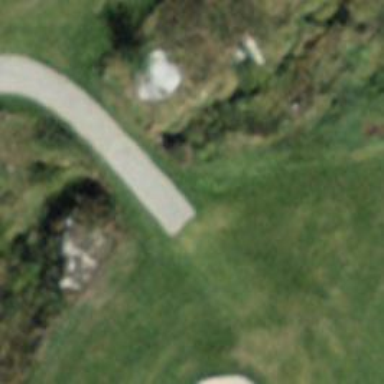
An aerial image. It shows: Track with designated golf cart path. The track has grade 2 bridge.